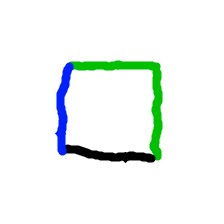
Shape: square